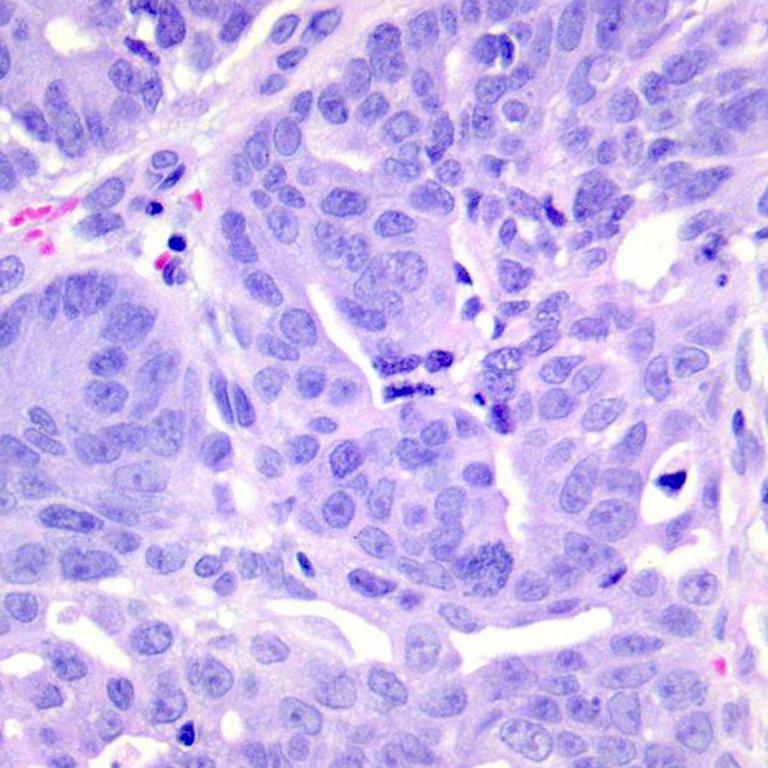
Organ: colon
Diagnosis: adenocarcinomas